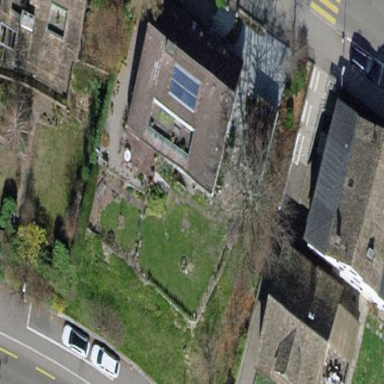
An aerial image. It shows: Gabled house with grey roof.